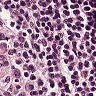
Metastatic tissue present: no